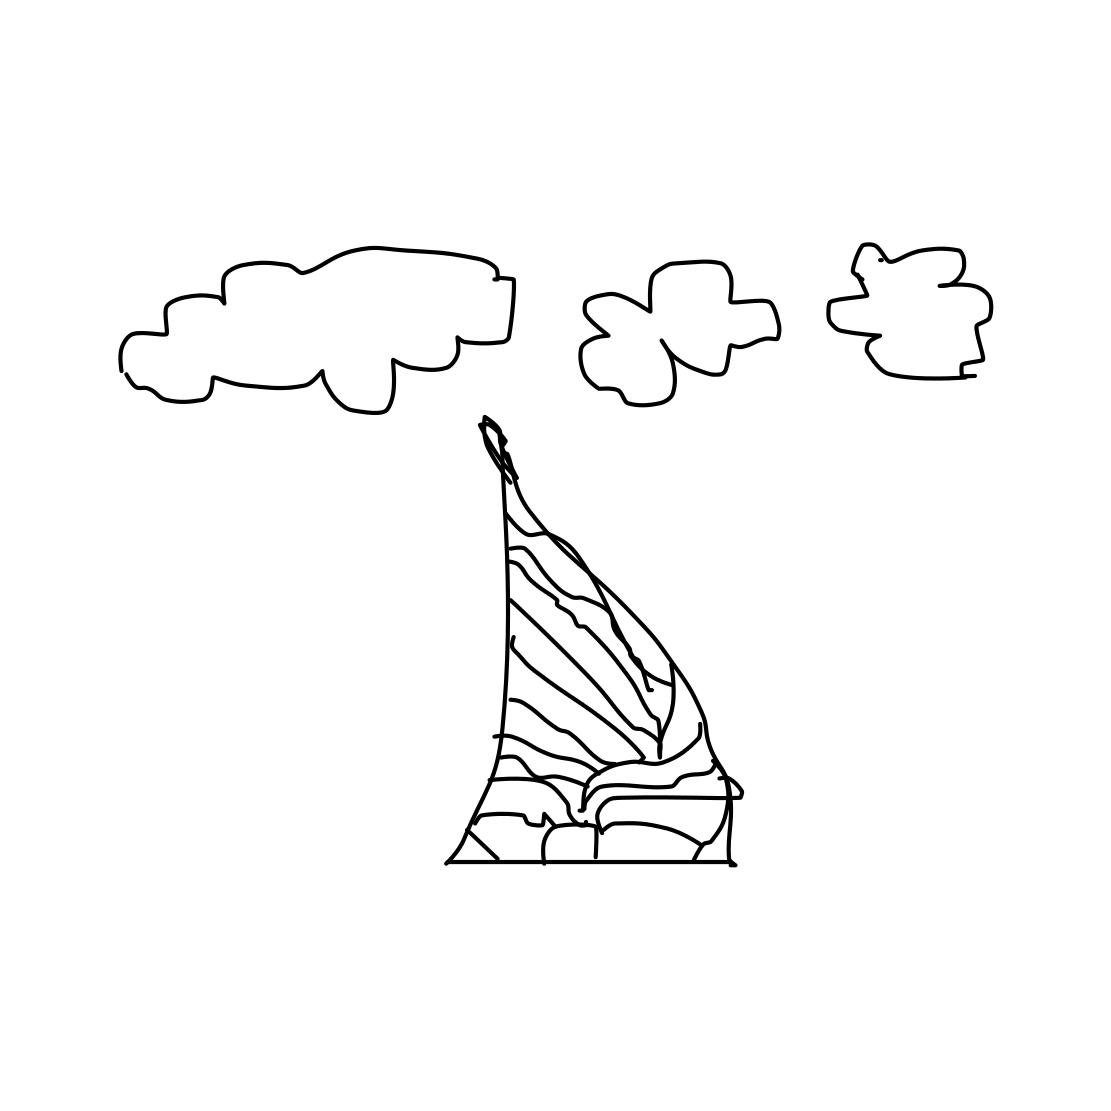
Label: skyscraper